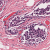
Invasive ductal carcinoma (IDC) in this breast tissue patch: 0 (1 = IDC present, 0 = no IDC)